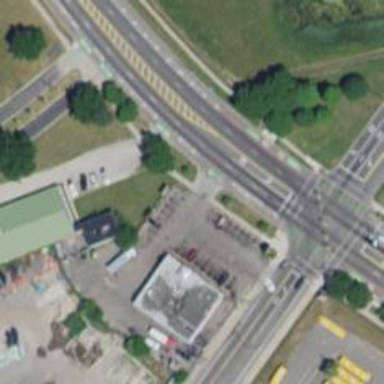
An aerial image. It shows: Secondary road with cycle track.